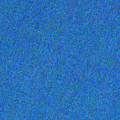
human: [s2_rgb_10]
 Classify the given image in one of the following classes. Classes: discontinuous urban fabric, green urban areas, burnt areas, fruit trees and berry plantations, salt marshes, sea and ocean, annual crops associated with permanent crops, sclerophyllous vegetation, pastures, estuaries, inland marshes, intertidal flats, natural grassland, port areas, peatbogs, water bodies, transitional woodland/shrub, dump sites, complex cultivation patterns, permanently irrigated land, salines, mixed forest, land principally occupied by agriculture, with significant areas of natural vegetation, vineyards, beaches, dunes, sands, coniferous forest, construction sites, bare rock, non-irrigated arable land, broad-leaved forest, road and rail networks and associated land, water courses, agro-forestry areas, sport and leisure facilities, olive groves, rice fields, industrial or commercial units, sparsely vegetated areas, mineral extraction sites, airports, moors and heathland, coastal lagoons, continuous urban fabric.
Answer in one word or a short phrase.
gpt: sea and ocean